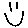
Label: smiley face